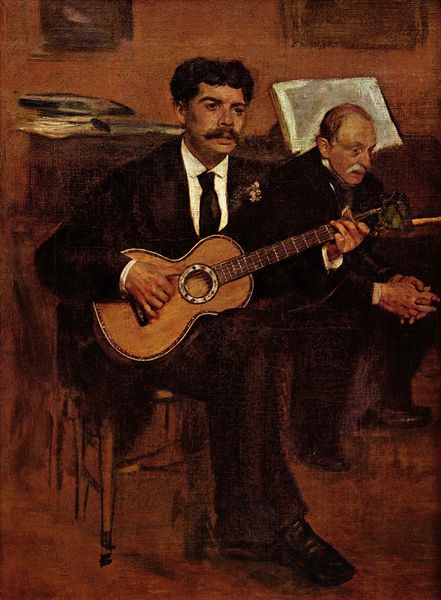
Titel: Der Gitarrist Pagans und Monsieur Degas
Künstler: Édouard Manet
Standort: Paris
Institution: Musée d'Orsay
Schlagwörter: dunkel, gemälde, hand, mann, schatten, weiß, ocker, sitzen, blume, blumen, braun, finger, frisur, hell, hintergrund, mund, männer, orange, raum, schwarz, skizze, stuhl, stühle, zimmer, blick, beige, alt, anzug, anzüge, bart, hemd, hose, jung, schnurrbart, wand, arm, gesicht, kragen, rahmen, bildnis, hände, innenraum, instrument, portrait, porträt, haare, sitzend, gitarre, musik, musiker, brosche, frontal, locken, beine, spanien, bein, bilder, bücher, papier, zwei, haltung, lehrer, noten, probe, schuhe, hocker, schemel, schnäuzer, gefaltet, salon, spielen, krawatte, glatze, klavier, musizieren, notenblatt, notenblätter, pianist, piano, schnauzbart, schnauzer, griff, zigeuner, buch, guitarre, seite, brille, schuh, halbglatze, unvollendet, taschentuch, schlips, singen, sänger, tonig, einstecktuch, gebückt, überschlagen, gitarrist, saiten, geöffnet, schüler, zuhörer, bund, partitur, notenbuch, breitbeinig, musikanten, mmänner, singt, südländer, lichgt, hilz, gitarre spielen, gitarrespieler